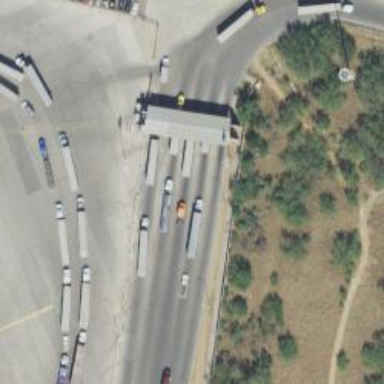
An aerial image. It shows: Border control barrier.